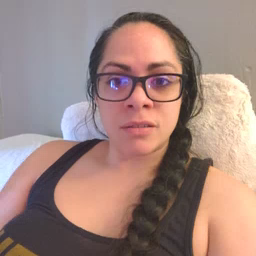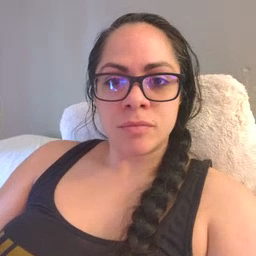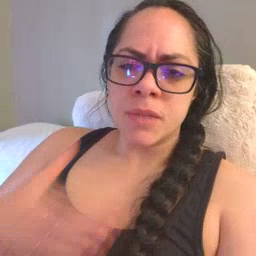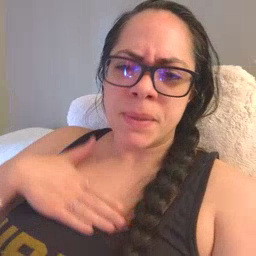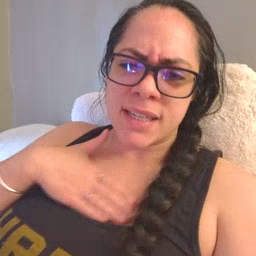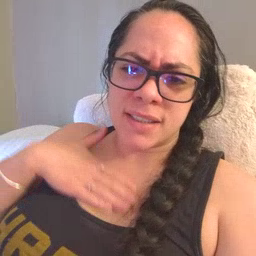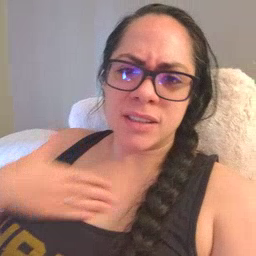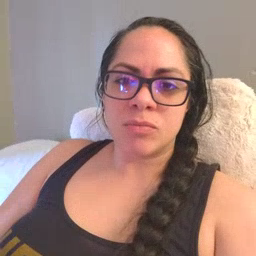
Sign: please